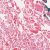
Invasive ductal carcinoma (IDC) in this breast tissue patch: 0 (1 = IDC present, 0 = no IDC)